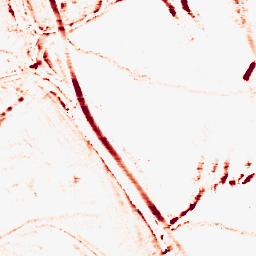
Category: morphological
Decomposition family: morphological_rect
Decomposition parameters: operation: opening
width: 10
height: 5
Upsampling method: sinc_blackman
Upsampling parameters: scale: 2
kernel_size: 4
Upsampling scale: 2